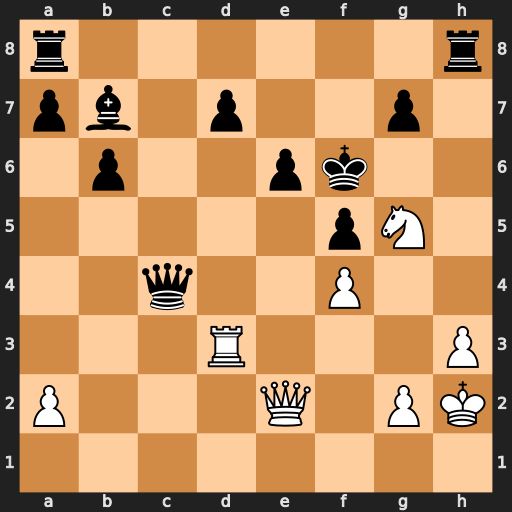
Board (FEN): r6r/pb1p2p1/1p2pk2/5pN1/2q2P2/3R3P/P3Q1PK/8
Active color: w
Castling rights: -
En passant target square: -
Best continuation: Qe5+ Kg6 Rxd7 Rag8 Nxe6 Rxh3+ Kxh3